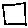
Label: square